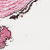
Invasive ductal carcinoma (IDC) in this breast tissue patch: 0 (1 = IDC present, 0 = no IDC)